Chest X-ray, PA view. Patient: 68 years old, sex F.
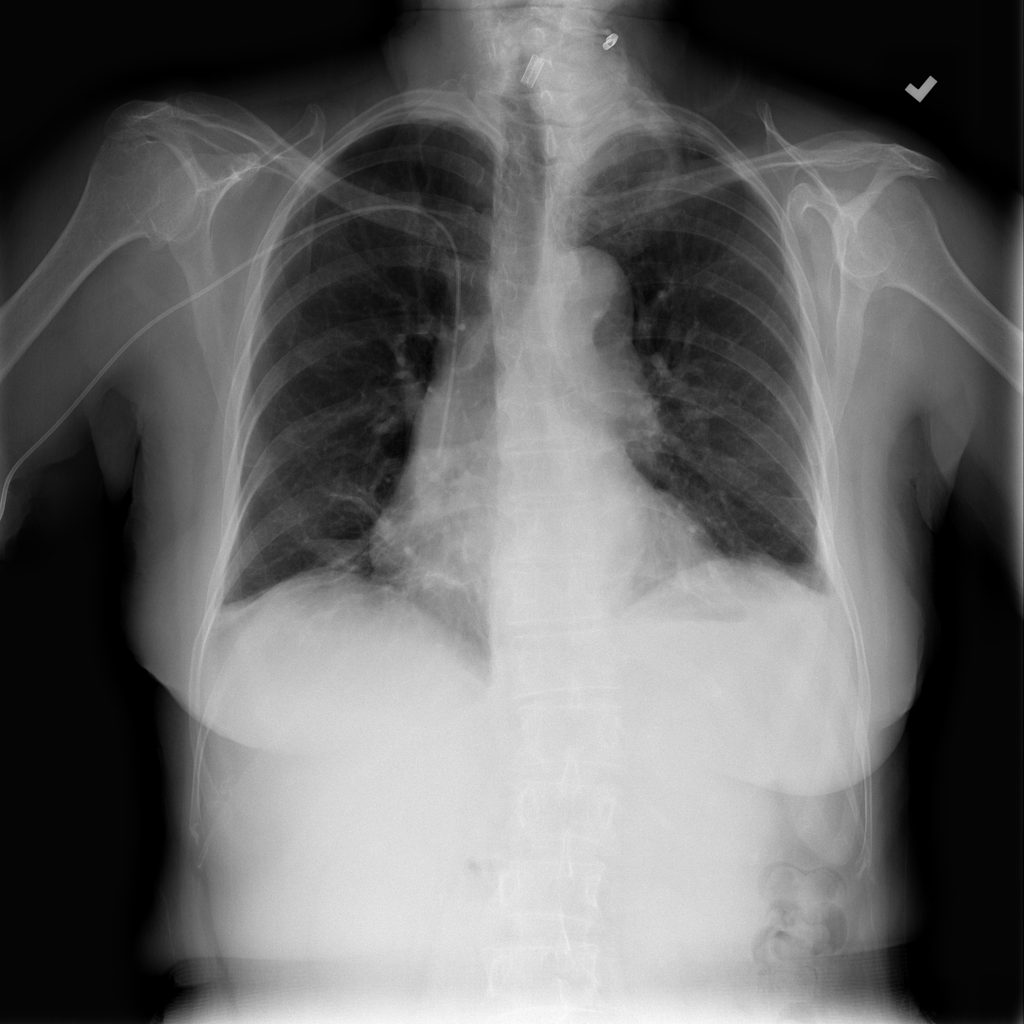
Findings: Effusion, Infiltration